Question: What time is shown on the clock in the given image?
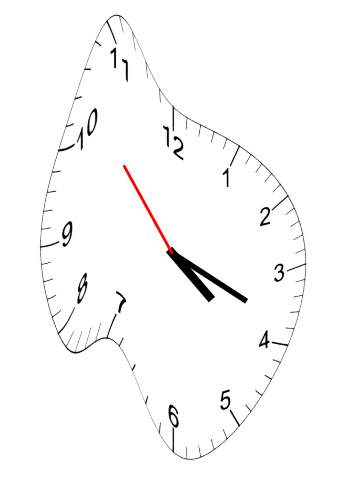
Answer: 04:18:53